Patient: sex F, age 54
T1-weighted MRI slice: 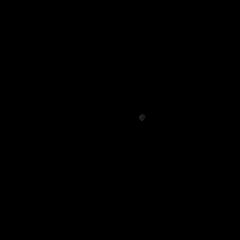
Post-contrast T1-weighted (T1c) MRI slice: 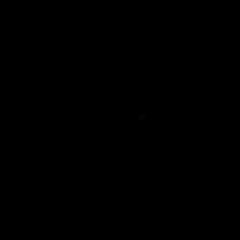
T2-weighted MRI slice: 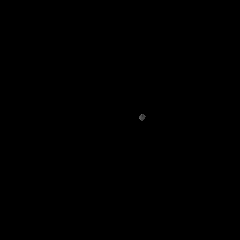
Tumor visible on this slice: no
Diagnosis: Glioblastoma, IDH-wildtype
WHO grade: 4